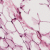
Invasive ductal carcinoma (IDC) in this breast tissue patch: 0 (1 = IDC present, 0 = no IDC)